Question:
the first picture is the table . second picture is the expected output.
conditions are 1. refids should be same. 2. for all the same ref ids (a.start,a.end &b.start,b.end) in the current and previous row. 3. should calculate the time difference which is greater than or equal to one day.
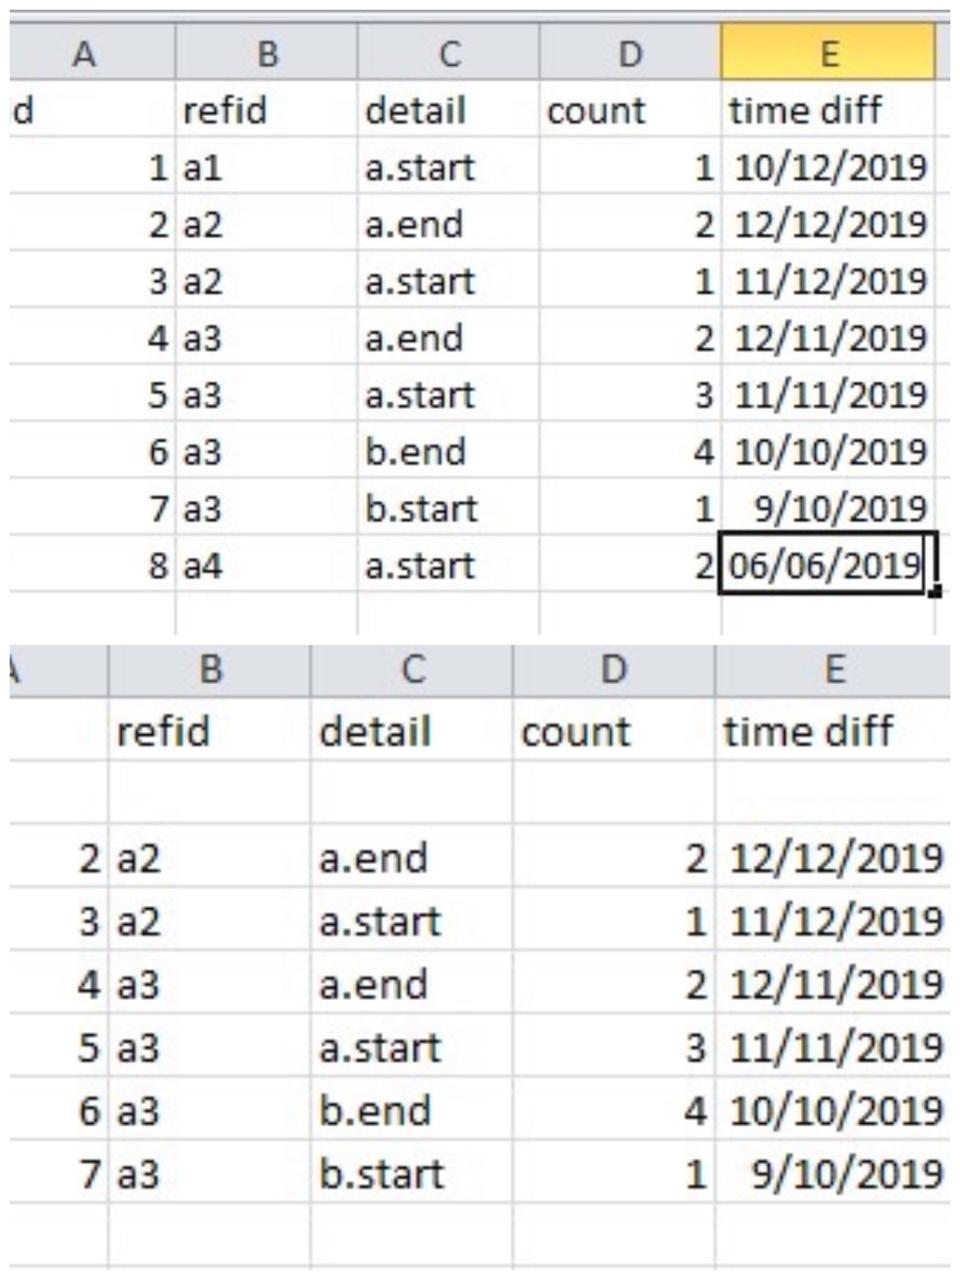
Answer: You want pairs of rows that match certain condition. You can perform a join to identify the pairs.
You don't say which version of MySQL you are using but in MySQL 8.x you can do:
'''
with
x as (
select a.id
from my_table a
join my_table b on b.id = a.id + 1
and b.refid = a.refid
and (a.detail = 'a.end' and b.detail = 'a.start'
or a.detail = 'b.end' and b.detail = 'b.start')
)
select t.*
from my_table t
join x on t.id = x.id or t.id = x.id + 1
'''
For MySQL 5.x you can do:
'''
select t.*
from my_table t
join (
select a.id
from my_table a
join my_table b on b.id = a.id + 1
and b.refid = a.refid
and (a.detail = 'a.end' and b.detail = 'a.start'
or a.detail = 'b.end' and b.detail = 'b.start')
) x on t.id = x.id or t.id = x.id + 1
'''